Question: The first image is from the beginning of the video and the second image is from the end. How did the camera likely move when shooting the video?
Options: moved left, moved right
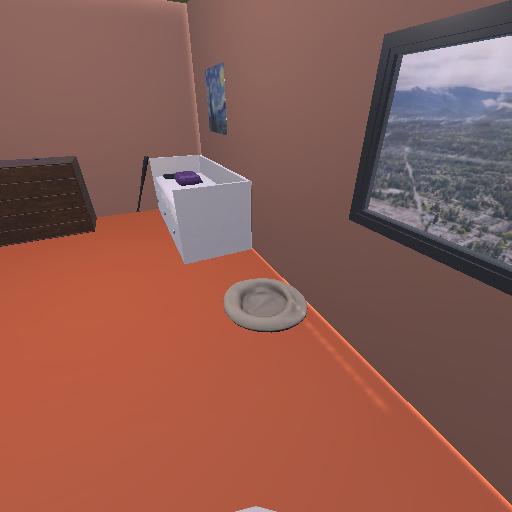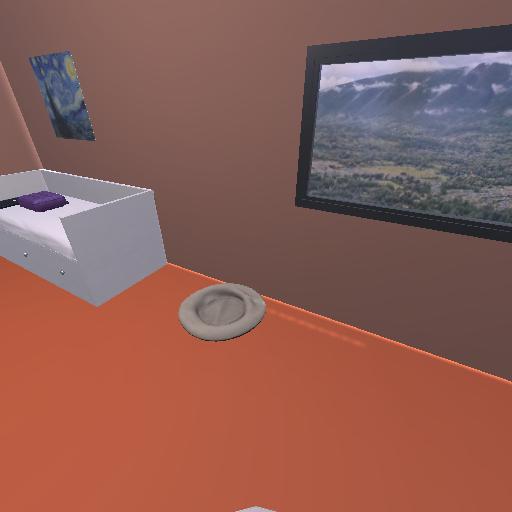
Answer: moved left